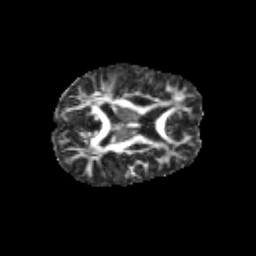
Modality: FA
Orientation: axial
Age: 12
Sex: female
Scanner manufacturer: siemens
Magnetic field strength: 3 T
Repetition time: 3.8 s
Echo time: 0.07 s